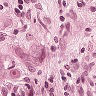
Metastatic tissue present: yes